Interaction volume radius: 5 \u00c5
Interaction volume height: 25 \u00c5
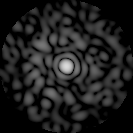
Disorder parameter: 0.8049